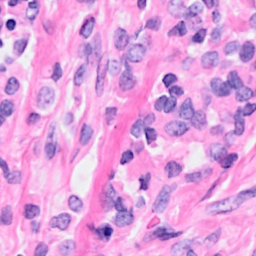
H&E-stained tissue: Breast